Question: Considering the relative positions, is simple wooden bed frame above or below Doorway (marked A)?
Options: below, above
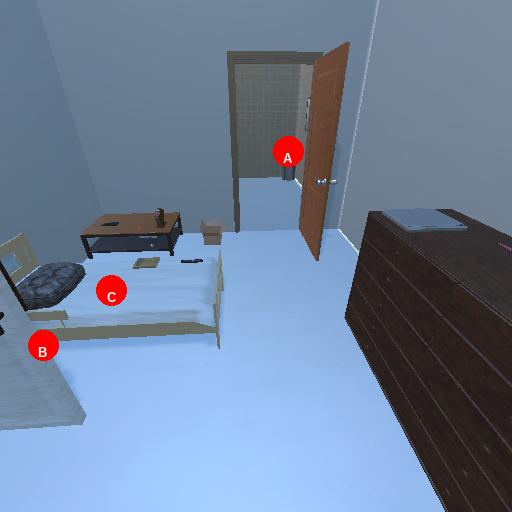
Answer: below